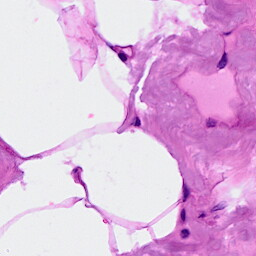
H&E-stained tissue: Breast